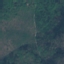
Land use / land cover class: Forest